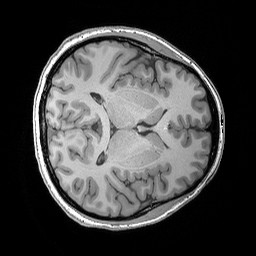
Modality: T1w
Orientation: axial
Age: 21
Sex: female
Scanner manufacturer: siemens
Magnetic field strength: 3 T
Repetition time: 2.53 s
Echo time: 0.00326 s